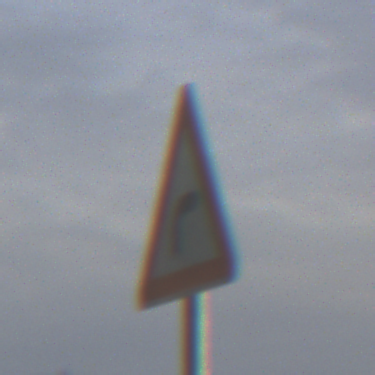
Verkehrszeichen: KurveRechts
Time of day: SunriseSunset
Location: Outdoor (Suburban)
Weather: PartlyCloudy
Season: NotSpecified
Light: Natural